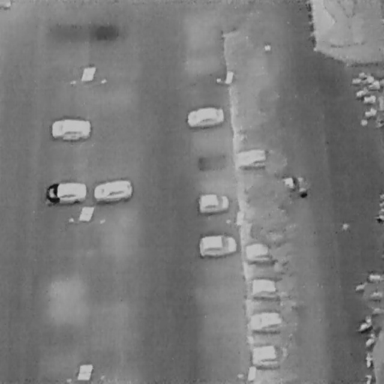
There are 12 Cars in the infrared image.